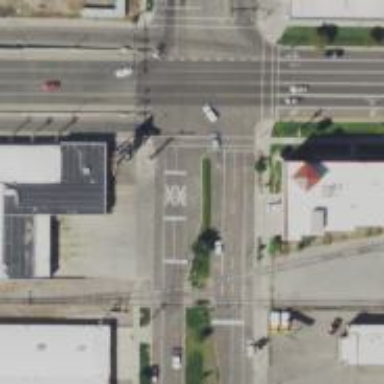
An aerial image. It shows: Crossing on the road with line markings.